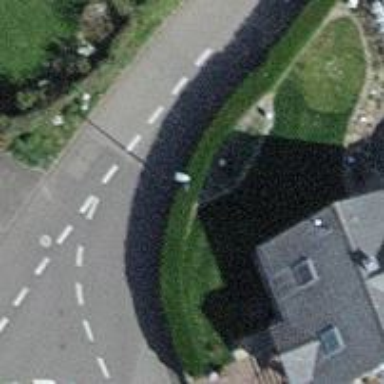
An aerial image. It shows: Hedge barrier.